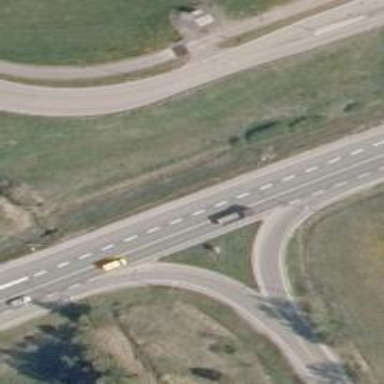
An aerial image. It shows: Motorway junction.